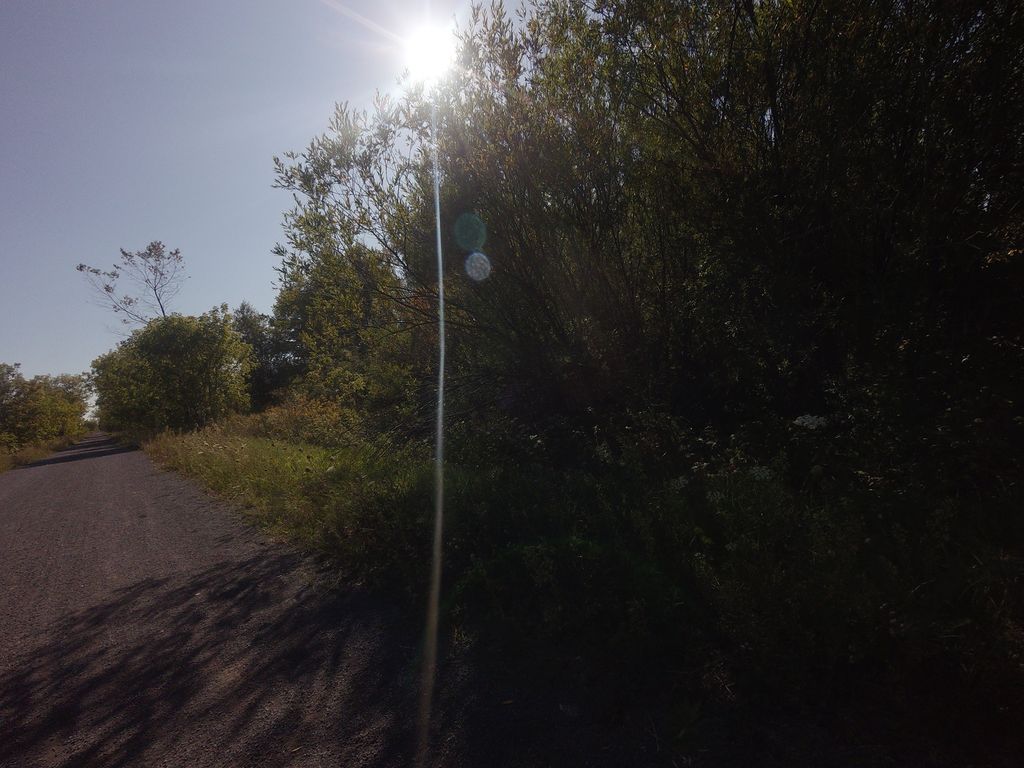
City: ottawa-gatineau